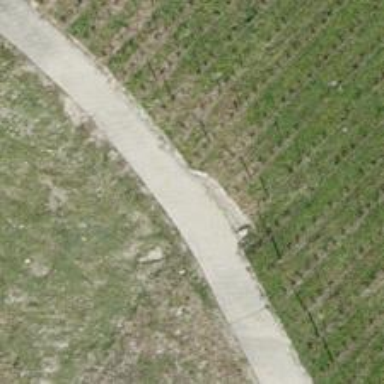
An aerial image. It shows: Paved track with grade1 quality.